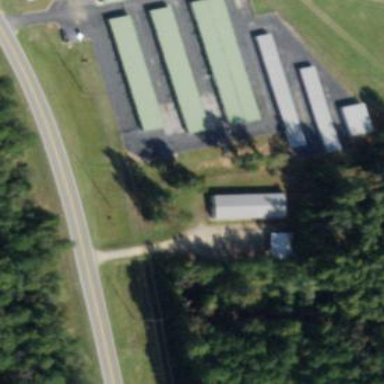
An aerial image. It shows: Storage rental shop.